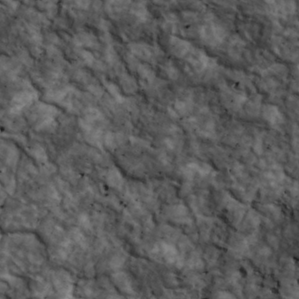
Label: non_frost